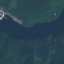
Land use / land cover: River